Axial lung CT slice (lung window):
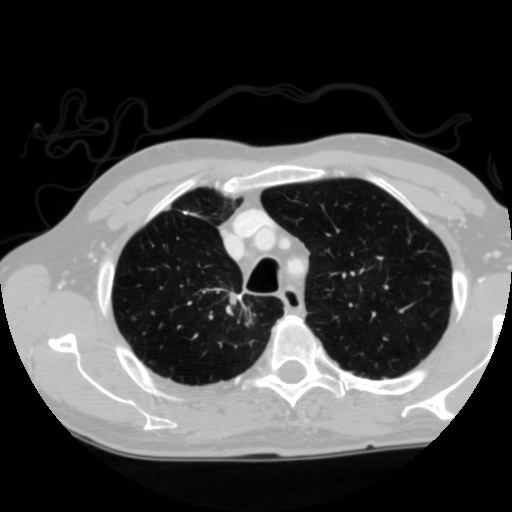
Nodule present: no